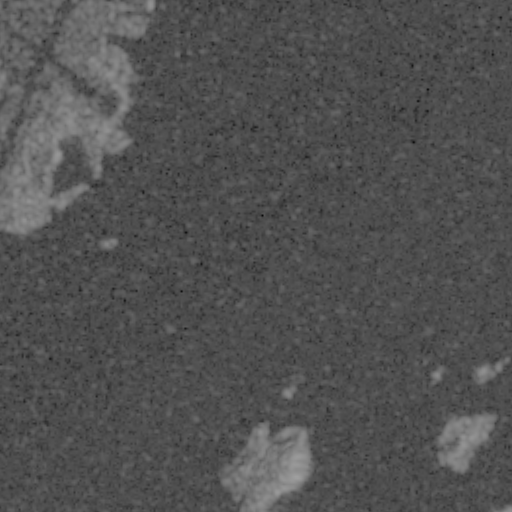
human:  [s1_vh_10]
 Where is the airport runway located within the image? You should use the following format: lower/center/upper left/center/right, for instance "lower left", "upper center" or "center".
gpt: The airport runway is located in the upper left of the image.
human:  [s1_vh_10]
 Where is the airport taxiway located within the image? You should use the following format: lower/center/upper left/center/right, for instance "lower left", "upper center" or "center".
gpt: The airport taxiway is located in the upper left of the image.
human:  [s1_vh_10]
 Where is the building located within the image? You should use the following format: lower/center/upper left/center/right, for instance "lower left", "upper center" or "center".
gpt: The building is located in the upper left of the image.
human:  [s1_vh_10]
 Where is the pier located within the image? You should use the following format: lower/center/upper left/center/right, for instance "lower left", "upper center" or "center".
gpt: The pier is located in the upper left of the image.
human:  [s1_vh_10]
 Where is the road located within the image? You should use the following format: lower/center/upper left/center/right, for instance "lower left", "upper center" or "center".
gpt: The road is located in the upper left of the image.
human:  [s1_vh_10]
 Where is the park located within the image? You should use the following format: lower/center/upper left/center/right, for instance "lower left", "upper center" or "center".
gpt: There is no park in the image.

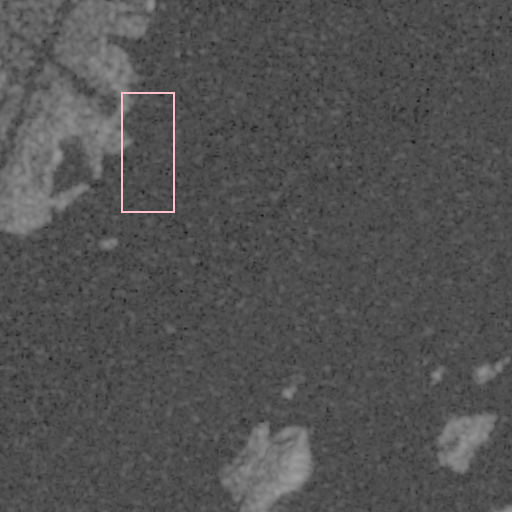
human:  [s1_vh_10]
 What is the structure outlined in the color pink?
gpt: There is no pink outline.
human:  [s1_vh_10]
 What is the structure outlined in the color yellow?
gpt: There is no structure outlined in yellow.